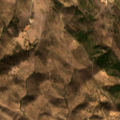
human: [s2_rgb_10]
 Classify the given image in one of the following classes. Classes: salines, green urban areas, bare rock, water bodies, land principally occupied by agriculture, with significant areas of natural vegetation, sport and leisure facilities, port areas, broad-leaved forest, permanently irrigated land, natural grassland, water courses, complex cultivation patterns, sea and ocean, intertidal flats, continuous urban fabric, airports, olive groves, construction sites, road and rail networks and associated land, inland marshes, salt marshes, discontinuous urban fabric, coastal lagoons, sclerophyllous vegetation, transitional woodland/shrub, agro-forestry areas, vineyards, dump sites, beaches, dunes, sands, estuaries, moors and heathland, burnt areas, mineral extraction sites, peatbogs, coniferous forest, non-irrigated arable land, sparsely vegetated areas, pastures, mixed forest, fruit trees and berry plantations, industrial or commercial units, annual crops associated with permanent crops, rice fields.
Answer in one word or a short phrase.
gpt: pastures, land principally occupied by agriculture, with significant areas of natural vegetation, sclerophyllous vegetation, transitional woodland/shrub